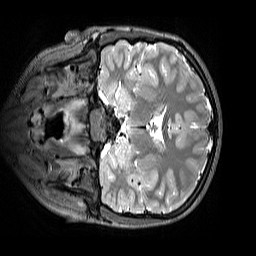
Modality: T2w
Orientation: coronal
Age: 9
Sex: female
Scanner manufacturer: siemens
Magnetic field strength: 3 T
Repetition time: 3.2 s
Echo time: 0.408 s